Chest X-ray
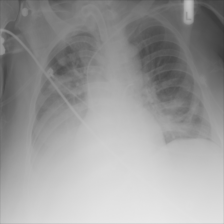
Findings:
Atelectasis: negative
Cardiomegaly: negative
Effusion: negative
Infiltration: positive
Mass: negative
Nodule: negative
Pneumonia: negative
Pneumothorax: negative
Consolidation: negative
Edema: negative
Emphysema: negative
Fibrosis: negative
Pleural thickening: negative
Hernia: negative